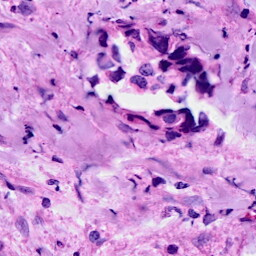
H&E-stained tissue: Breast